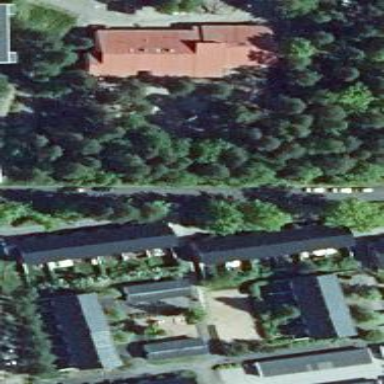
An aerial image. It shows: Kindergarten.